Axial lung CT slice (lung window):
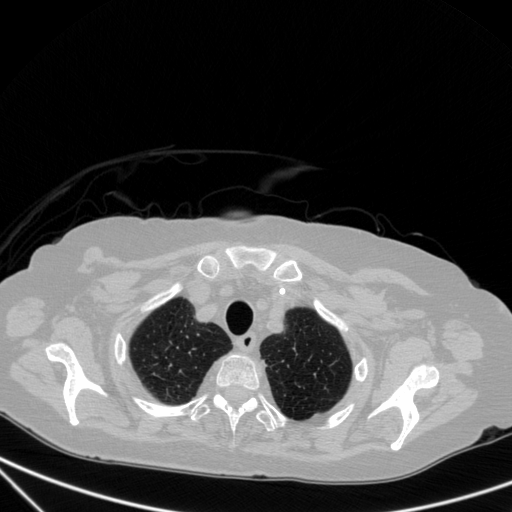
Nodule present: no